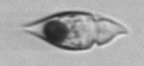
Label: Amphidinium